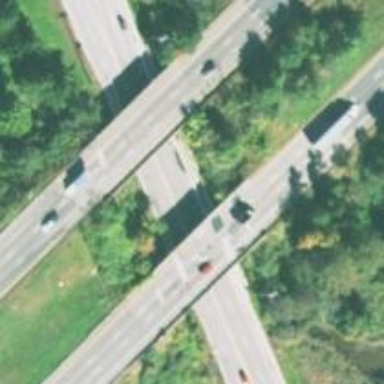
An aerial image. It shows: Motorway bridge with asphalt surface.